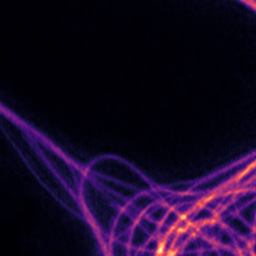
Label: Super-resolution Microtubules image